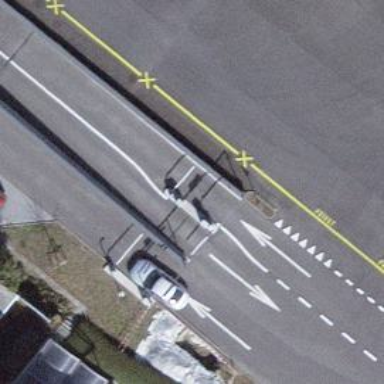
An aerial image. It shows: Lift gate barrier.